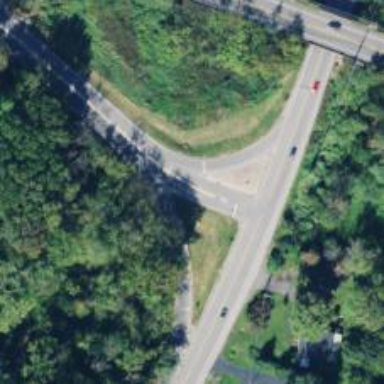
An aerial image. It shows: Trunk link highway.